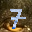
Label: 7